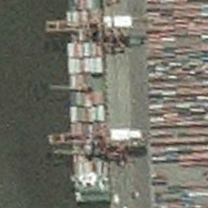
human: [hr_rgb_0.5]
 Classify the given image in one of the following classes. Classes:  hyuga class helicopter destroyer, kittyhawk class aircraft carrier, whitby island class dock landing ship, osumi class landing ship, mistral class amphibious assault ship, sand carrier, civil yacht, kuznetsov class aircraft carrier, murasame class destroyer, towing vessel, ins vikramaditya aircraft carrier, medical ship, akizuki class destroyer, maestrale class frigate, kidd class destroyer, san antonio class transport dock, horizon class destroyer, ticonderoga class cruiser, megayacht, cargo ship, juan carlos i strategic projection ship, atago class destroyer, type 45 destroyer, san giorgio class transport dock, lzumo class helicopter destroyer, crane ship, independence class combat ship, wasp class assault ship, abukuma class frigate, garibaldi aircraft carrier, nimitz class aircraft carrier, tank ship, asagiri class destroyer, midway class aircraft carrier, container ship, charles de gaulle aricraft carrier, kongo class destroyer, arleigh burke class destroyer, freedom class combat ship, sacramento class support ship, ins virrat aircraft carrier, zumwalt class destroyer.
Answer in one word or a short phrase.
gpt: Container ship